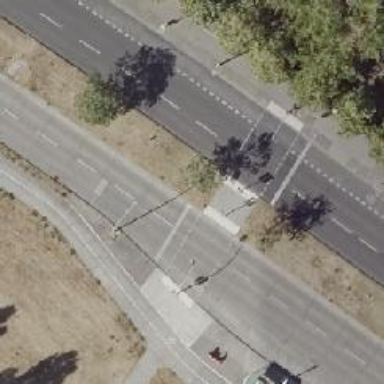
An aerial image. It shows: Road with traffic signals controlling the flow of traffic.